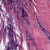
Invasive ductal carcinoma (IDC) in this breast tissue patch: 1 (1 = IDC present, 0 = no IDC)